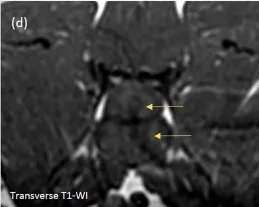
Transverse. Images of the lumbar spinal cord. This vertical tract appears hypointense on the T1-WI transverse images [(d), yellow arrows] and extends from the left aspect of the IVD space within the overlying spinal cord.
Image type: radiology (mri)